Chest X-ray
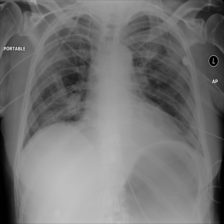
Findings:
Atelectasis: negative
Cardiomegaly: negative
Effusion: negative
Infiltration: positive
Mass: negative
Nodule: negative
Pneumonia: negative
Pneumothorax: negative
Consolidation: negative
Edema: negative
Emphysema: negative
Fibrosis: negative
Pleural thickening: negative
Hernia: negative